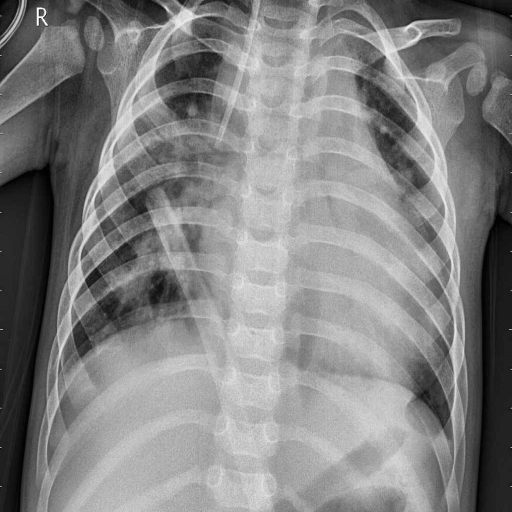
Finding: PNEUMONIA